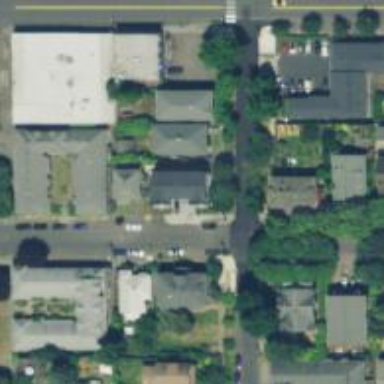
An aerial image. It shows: Residential road with asphalt surface and separate sidewalk.